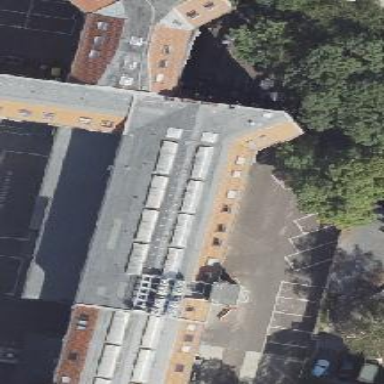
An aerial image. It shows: Commercial building.